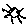
Label: sun